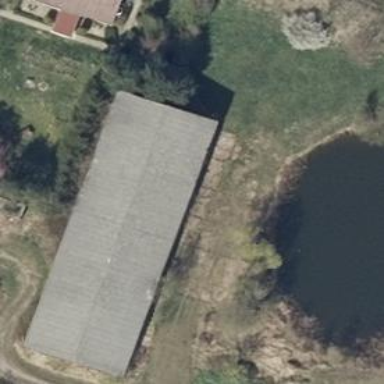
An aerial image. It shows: Farm auxiliary building.